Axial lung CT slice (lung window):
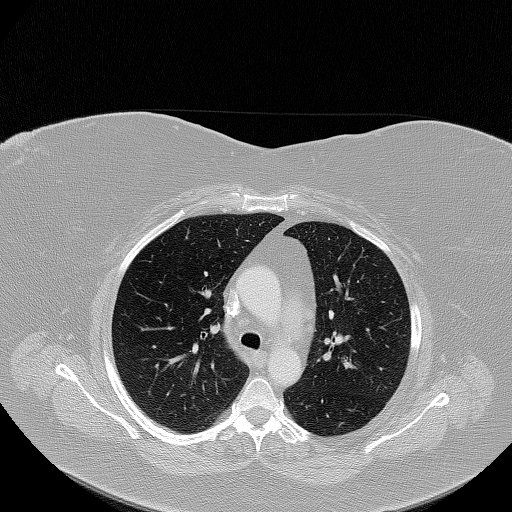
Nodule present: no